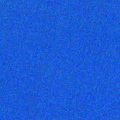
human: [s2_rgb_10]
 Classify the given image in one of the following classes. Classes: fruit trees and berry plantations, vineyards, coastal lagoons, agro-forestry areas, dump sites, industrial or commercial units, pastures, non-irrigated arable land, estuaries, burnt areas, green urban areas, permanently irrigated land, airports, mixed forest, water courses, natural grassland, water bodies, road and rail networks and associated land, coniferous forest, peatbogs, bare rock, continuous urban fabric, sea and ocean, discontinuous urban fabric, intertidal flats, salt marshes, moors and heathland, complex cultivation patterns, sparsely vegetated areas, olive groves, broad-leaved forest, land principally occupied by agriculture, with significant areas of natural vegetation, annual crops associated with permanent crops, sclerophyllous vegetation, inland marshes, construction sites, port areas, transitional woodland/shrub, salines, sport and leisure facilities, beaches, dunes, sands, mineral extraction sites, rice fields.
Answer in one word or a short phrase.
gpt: sea and ocean